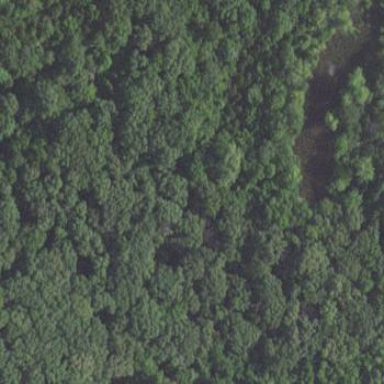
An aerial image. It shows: Woodland with evergreen needle-leaved trees.